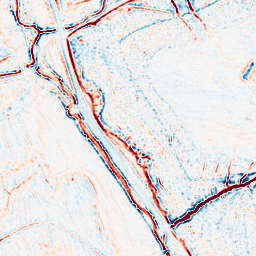
Category: multiscale
Decomposition family: log
Decomposition parameters: sigma: 1
Upsampling method: sinc_blackman
Upsampling parameters: scale: 4
kernel_size: 8
Upsampling scale: 4